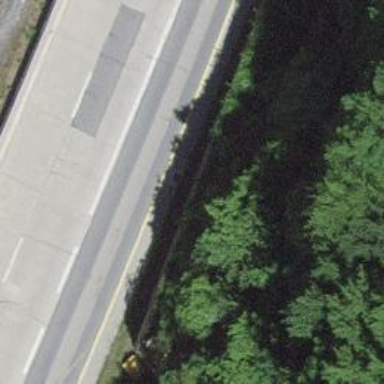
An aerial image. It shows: Primary road with asphalt surface.